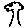
Label: tree